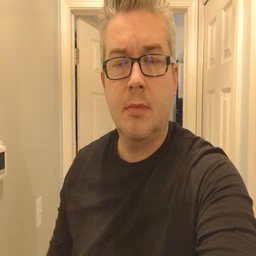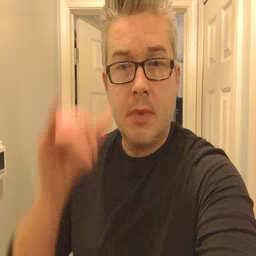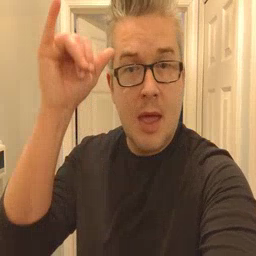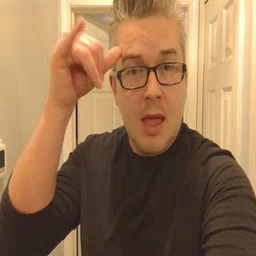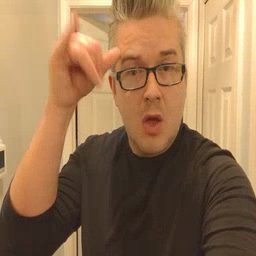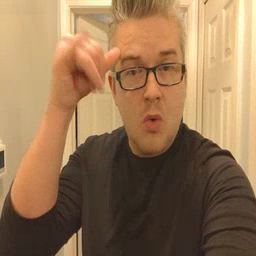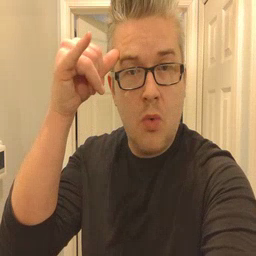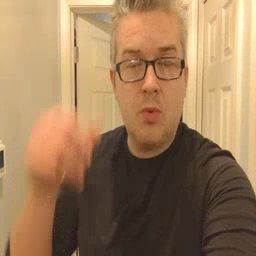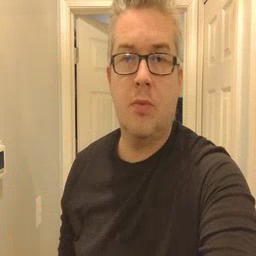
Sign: cow